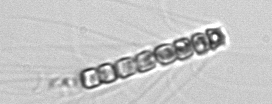
Label: Chaetoceros_subtilis